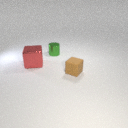
small green metal cylinder behind small brown rubber cube